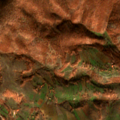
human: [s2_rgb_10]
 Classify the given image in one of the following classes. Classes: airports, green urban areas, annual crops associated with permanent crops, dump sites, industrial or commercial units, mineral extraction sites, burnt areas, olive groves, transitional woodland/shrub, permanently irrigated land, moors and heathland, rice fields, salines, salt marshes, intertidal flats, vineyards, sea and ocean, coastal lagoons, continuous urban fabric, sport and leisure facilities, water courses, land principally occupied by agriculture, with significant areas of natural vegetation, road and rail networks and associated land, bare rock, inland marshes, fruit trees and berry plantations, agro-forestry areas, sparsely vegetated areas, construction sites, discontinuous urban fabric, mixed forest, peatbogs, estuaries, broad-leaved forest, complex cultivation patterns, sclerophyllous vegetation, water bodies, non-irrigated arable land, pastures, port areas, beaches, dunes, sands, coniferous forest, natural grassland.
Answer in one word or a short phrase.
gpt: complex cultivation patterns, land principally occupied by agriculture, with significant areas of natural vegetation, broad-leaved forest